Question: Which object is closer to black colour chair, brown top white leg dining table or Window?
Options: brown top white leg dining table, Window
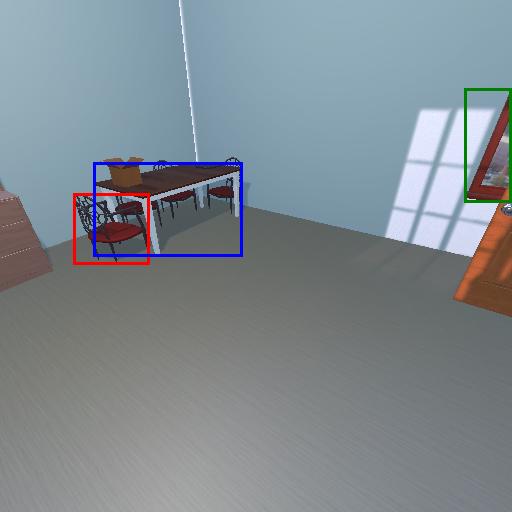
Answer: brown top white leg dining table